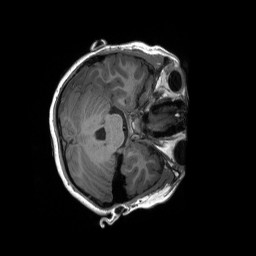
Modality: T1w
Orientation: axial
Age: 12
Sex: male
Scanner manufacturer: siemens
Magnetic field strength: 3 T
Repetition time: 2.3 s
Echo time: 0.00232 s